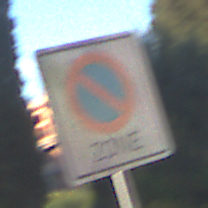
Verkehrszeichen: BeginnEingeschraenktesHalteverbotZone
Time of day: MorningAfternoon
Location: Outdoor (Suburban)
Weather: Clear
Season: NotSpecified
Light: Natural